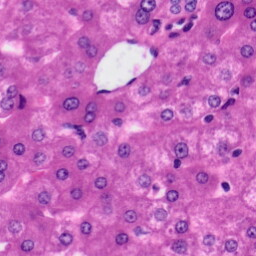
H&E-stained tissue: Liver